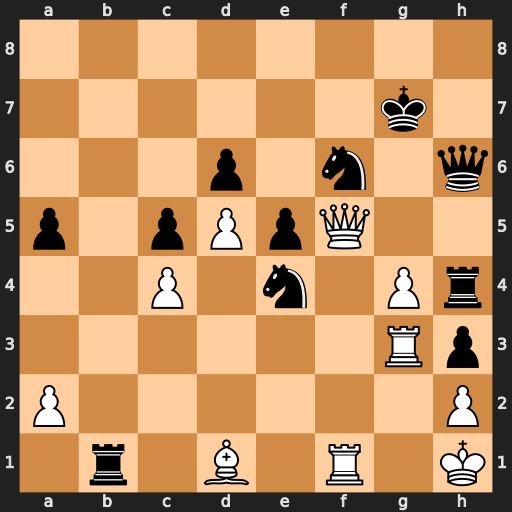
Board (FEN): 8/6k1/3p1n1q/p1pPpQ2/2P1n1Pr/6Rp/P6P/1r1B1R1K
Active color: w
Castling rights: -
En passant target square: -
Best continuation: g5 Qh7 gxf6+